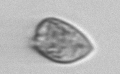
Label: Prorocentrum_dentatum